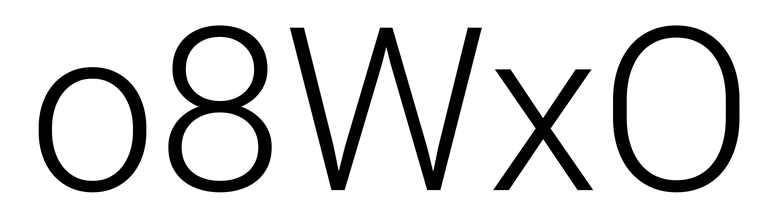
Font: Roboto_Light